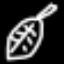
Label: leaf